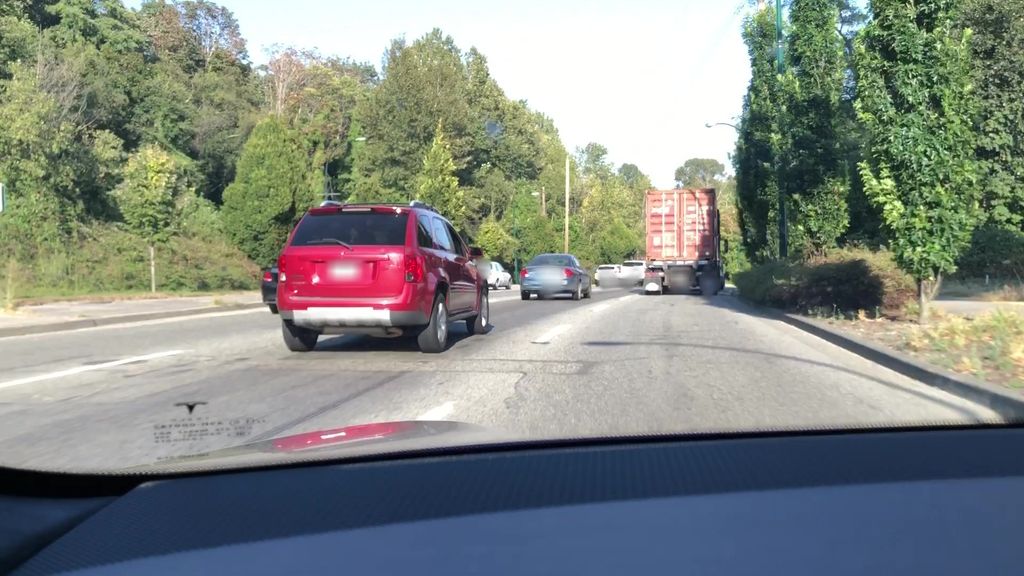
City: vancouver